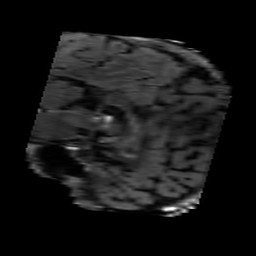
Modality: FLAIR
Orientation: sagittal
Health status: ill
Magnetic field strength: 3 T